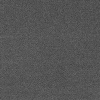
Atmospheric dust classification: dusty